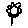
Label: flower